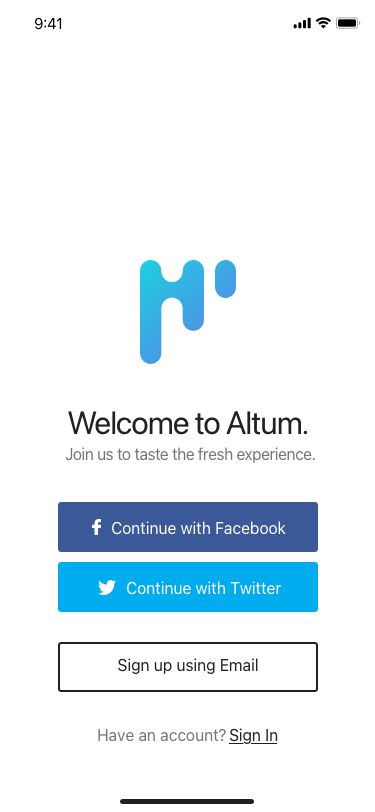
Text in this UI design:
Sign In
Have an account?
Continue with Twitter
Continue with Facebook
Join us to taste the fresh experience.
Welcome to Altum.